Aerial crown-view tile of a tropical tree (Barro Colorado Island, Panama), acquired 20250616:
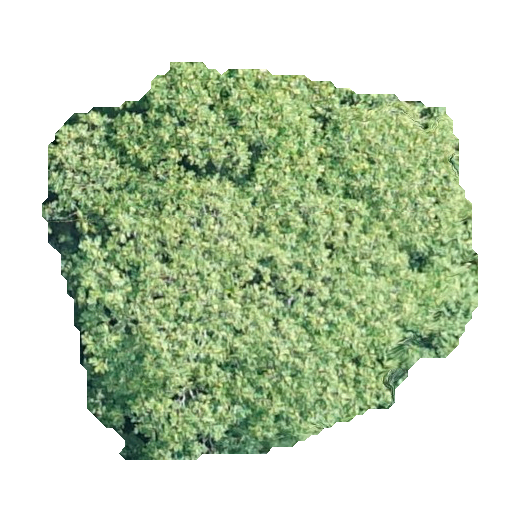
Species: Dipteryx oleifera
GBIF accepted scientific name: Dipteryx oleifera
Crown area: 194.456 m²